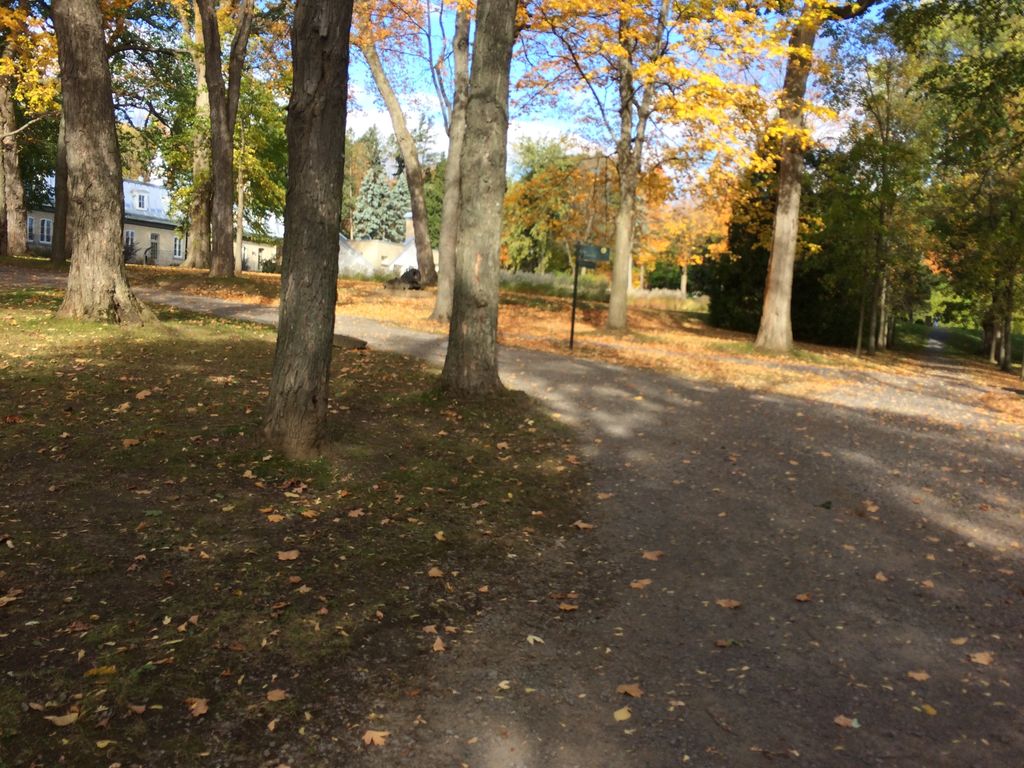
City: quebec_city